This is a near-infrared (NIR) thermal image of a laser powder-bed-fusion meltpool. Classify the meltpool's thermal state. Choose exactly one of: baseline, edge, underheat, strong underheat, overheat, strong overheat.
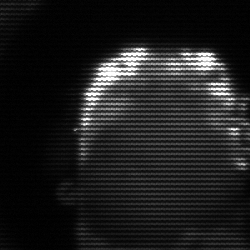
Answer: baseline